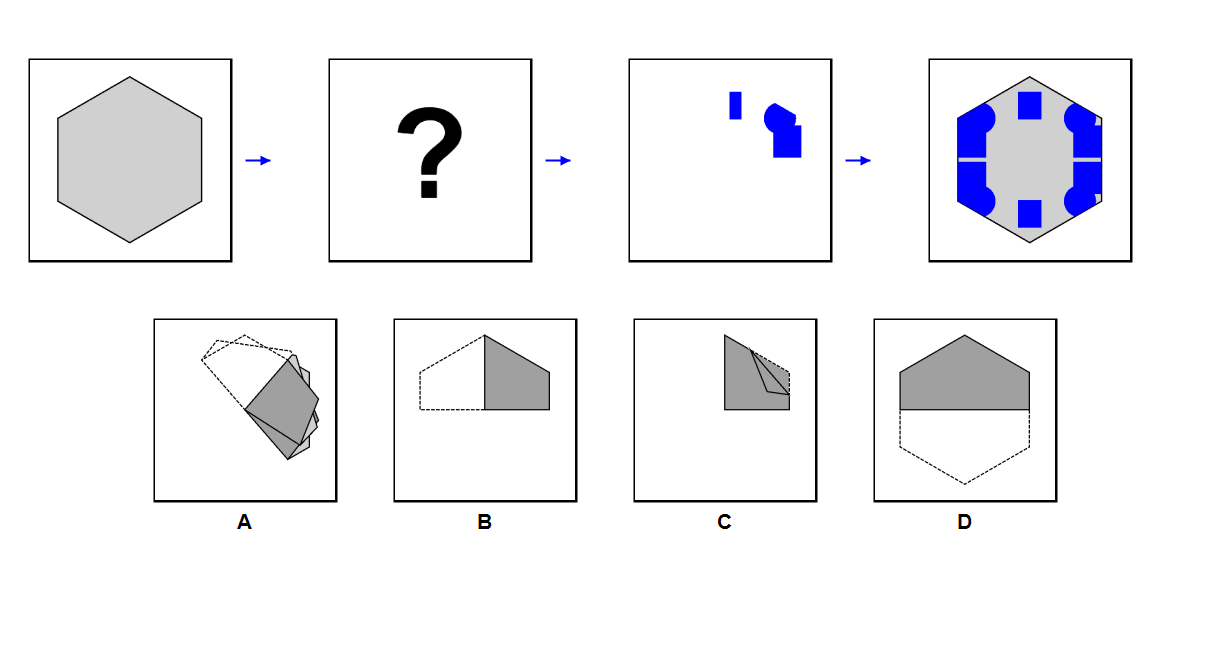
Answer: A